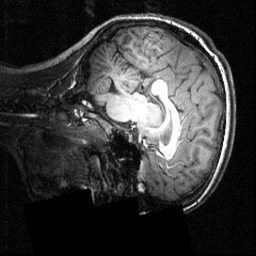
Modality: T1w
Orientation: sagittal
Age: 20
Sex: female
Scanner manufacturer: siemens
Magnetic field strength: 3.951 T
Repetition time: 1.5 s
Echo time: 0.00335 s